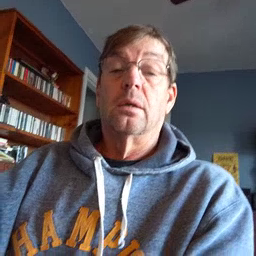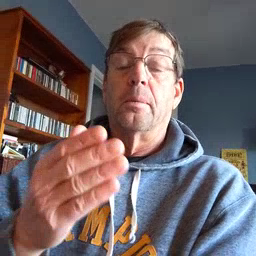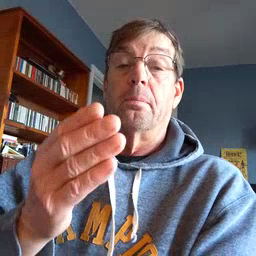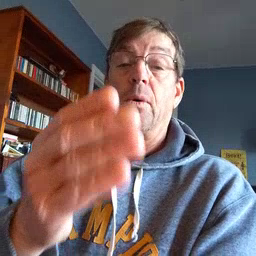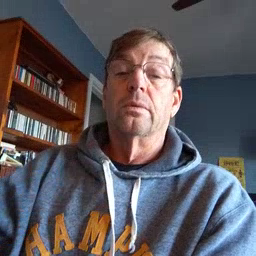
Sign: boat